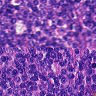
Metastatic tissue present: no